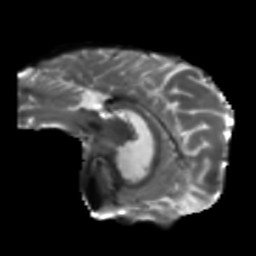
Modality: T2w
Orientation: sagittal
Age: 37
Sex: female
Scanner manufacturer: siemens
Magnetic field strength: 3 T
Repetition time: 5.25 s
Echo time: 0.08 s